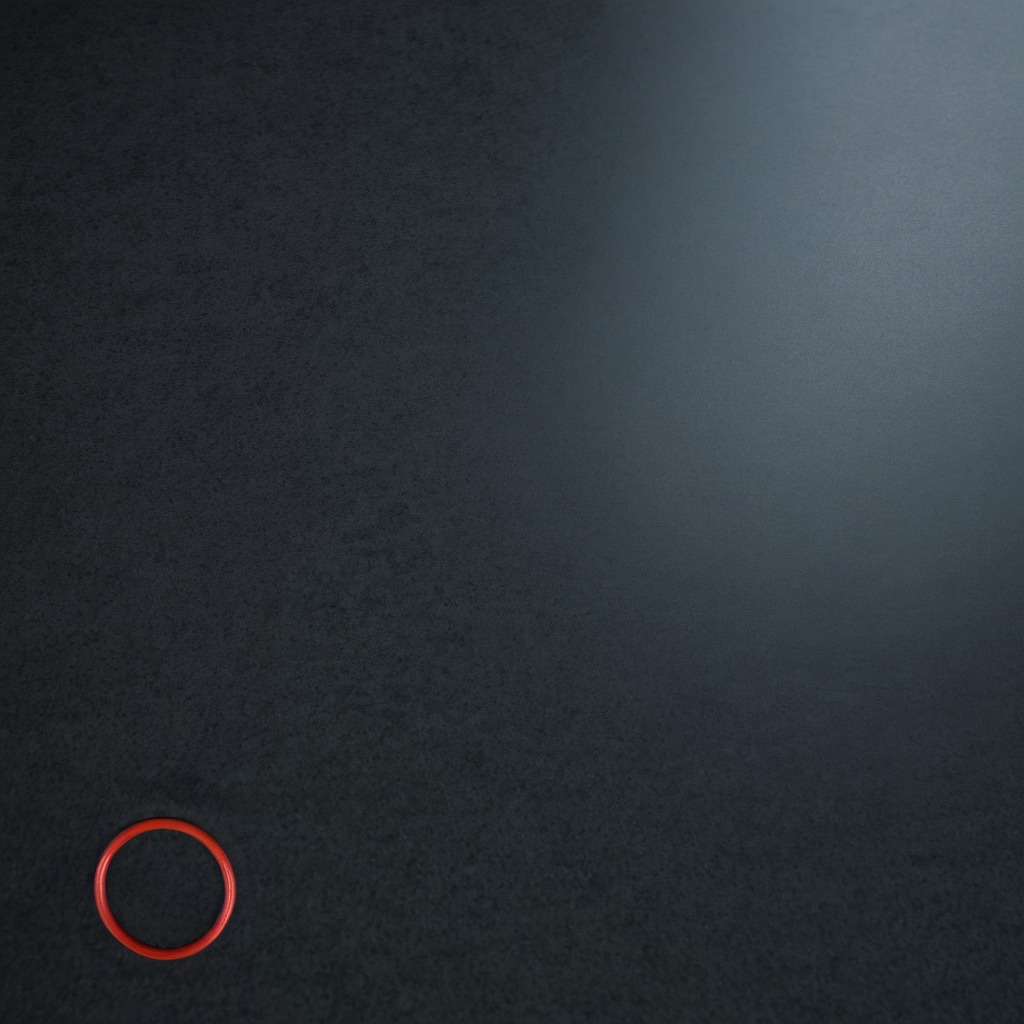
A rubber O-ring is lying on a clean granite table inside a workshop at night dim ambient light soft shadows worn but